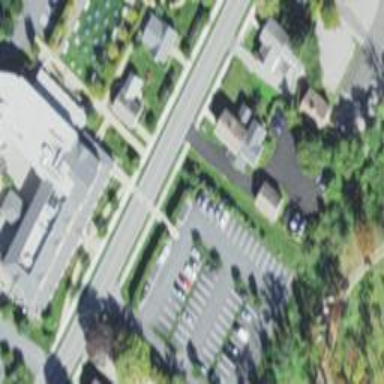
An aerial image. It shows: Parking aisle designated as service road.